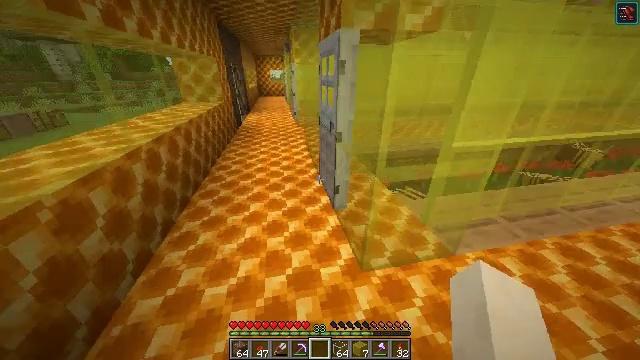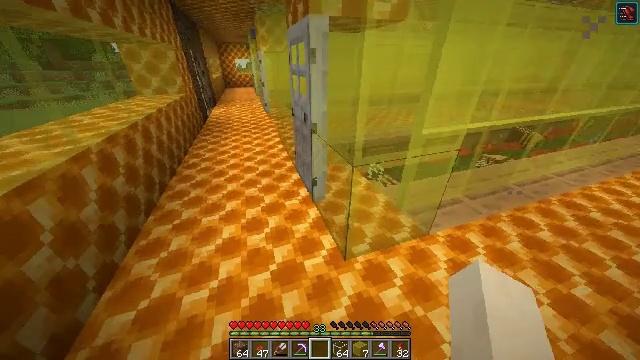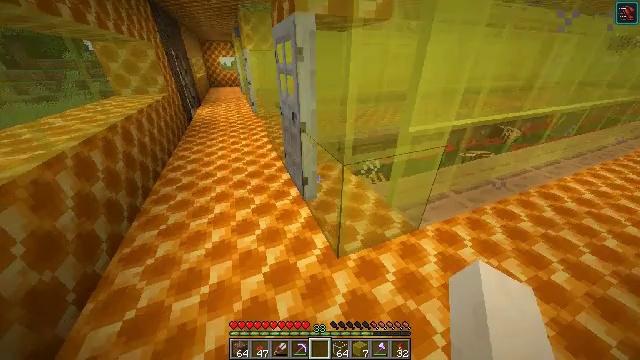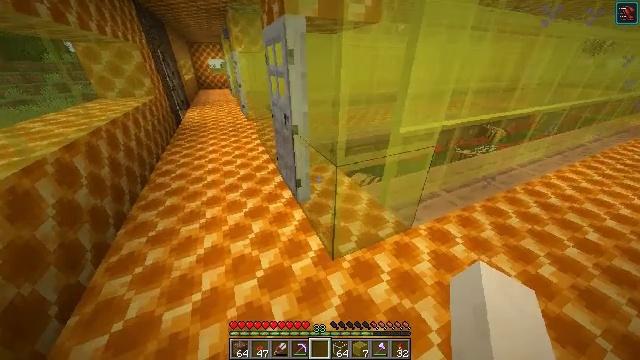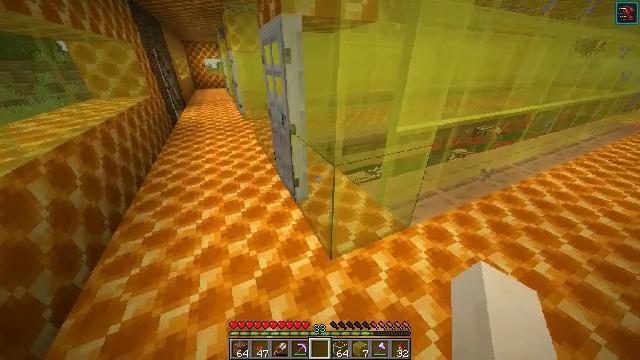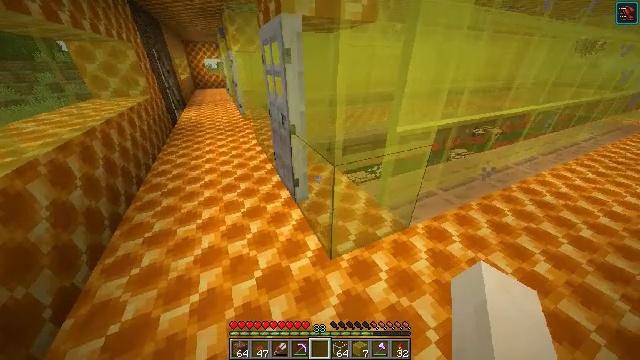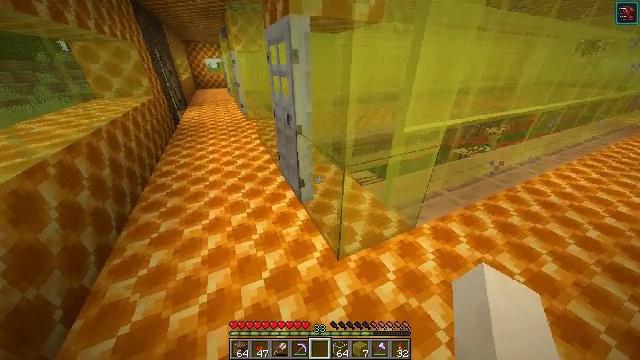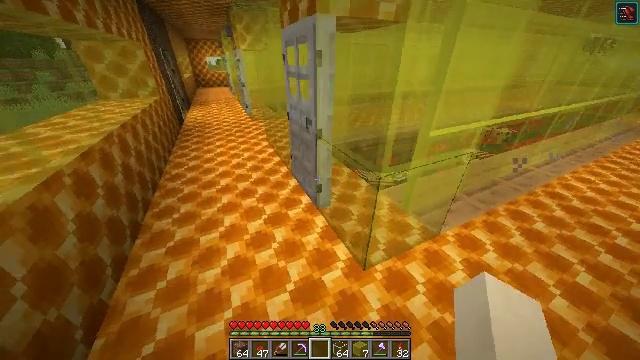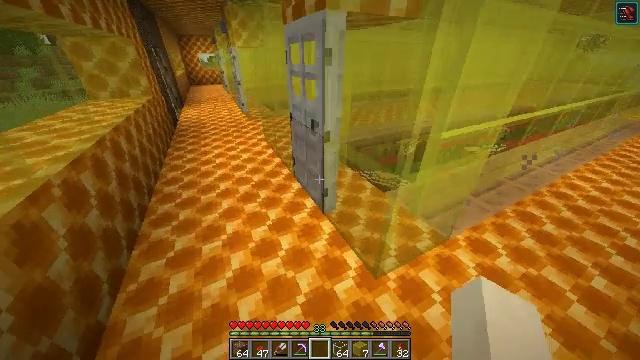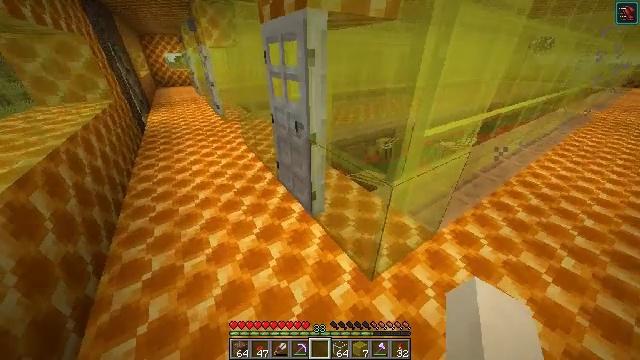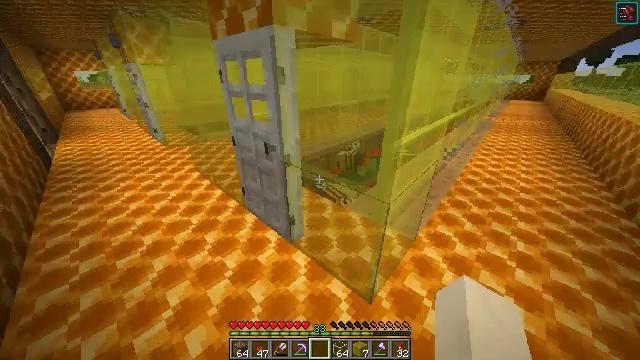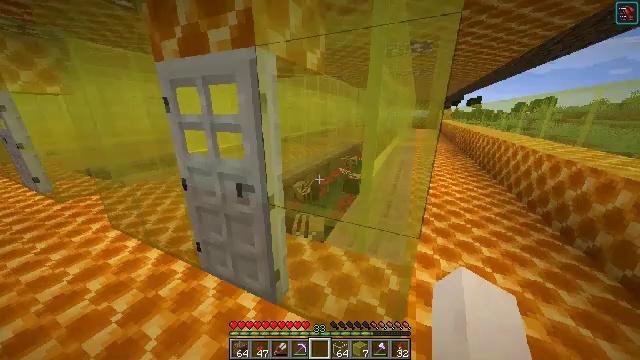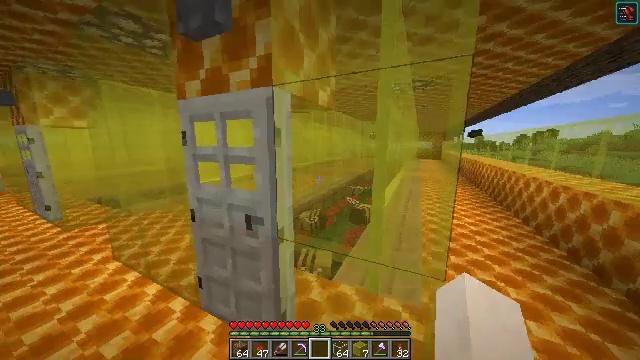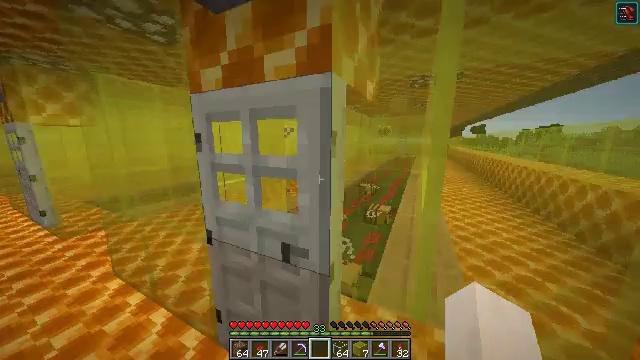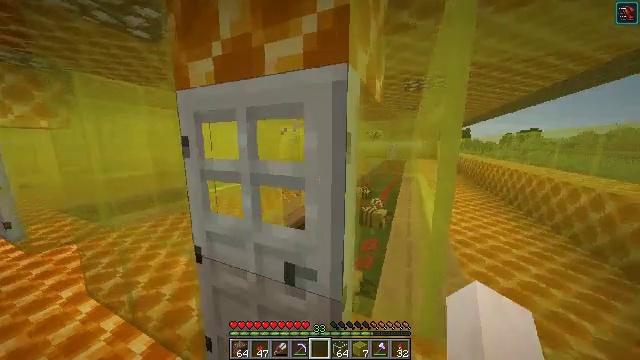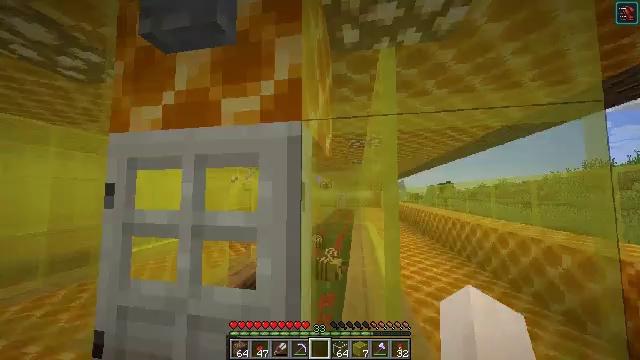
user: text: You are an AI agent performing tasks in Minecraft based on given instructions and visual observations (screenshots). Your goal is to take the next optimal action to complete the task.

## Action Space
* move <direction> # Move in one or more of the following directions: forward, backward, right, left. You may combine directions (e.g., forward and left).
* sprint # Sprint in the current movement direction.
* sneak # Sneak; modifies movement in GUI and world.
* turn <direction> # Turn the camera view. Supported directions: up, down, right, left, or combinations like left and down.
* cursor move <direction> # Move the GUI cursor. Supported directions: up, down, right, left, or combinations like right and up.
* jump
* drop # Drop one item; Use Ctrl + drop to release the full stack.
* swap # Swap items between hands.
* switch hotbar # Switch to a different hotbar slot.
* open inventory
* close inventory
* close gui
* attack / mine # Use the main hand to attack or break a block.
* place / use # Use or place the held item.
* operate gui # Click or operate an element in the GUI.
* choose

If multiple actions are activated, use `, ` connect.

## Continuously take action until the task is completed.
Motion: motion action
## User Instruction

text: Craft a honeycomb block by arranging honeycombs in the crafting grid.
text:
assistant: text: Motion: turn right and down
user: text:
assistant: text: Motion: turn right
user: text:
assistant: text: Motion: turn right
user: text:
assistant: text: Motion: no_op
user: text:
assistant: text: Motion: no_op
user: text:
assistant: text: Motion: move left
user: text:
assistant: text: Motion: move forward and move left
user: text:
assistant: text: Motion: move forward and move left, turn right
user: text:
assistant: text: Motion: move forward and move left, turn right
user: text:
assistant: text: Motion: move forward and move left, turn right and up
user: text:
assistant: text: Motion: move forward and move left, turn right and up
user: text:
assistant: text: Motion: move forward and move left, turn left and up
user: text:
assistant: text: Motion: move forward
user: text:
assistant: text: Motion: turn right and up
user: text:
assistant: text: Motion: turn right and up
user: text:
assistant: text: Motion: turn right and up
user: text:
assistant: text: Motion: turn right and up
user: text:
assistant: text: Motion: move left, turn right and up
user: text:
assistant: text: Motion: move left, turn right and up
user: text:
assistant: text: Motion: turn right and up
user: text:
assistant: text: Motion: turn up
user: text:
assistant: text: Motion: no_op
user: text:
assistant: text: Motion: no_op
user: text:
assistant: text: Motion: no_op
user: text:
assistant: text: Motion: no_op
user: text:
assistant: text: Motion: no_op
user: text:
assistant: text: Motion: no_op
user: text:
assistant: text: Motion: no_op
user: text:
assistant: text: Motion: no_op
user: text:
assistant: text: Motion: no_op